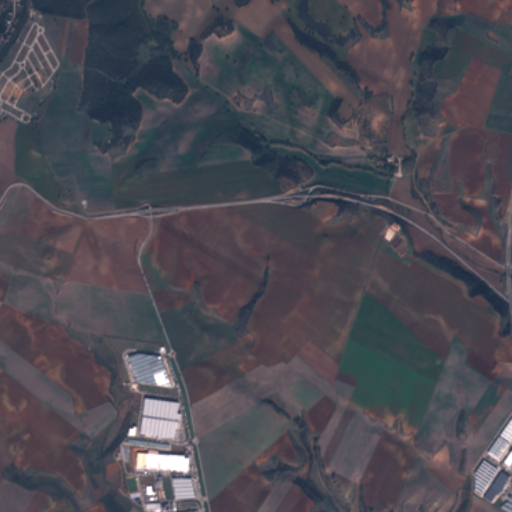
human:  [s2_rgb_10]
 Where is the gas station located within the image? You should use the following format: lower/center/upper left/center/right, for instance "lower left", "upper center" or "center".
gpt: The gas station is located in the lower center of the image.
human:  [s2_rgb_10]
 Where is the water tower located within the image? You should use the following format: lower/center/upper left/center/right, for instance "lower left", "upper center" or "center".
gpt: The water tower is located in the lower left of the image.
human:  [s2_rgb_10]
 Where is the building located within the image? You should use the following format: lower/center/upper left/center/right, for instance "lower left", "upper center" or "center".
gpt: There is no building in the image.